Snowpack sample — Loveland Pass, Silver Plume, Colorado, USA (1/12/25, 11:40 AM MST)
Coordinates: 39.66, -105.88
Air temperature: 7 °F
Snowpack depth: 140 cm
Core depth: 10 cm
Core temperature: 41 °F
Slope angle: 11°, slope face: 30°
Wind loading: high
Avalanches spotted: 2
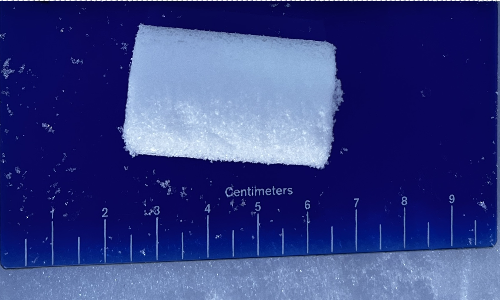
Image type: core
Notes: Pilot using slightly modified coring method that took too large segment for snow profile picturing, advised not to use in higher level models. Two avalanche on south face nearby, partially cloudy with light snow in the last 24 hours. Lots of wind loading on eastern features.